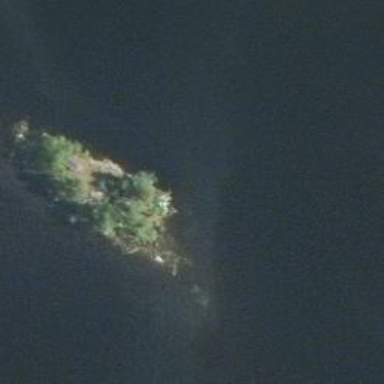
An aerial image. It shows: Islet.